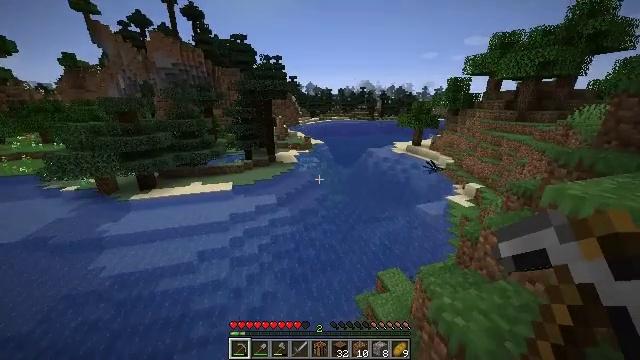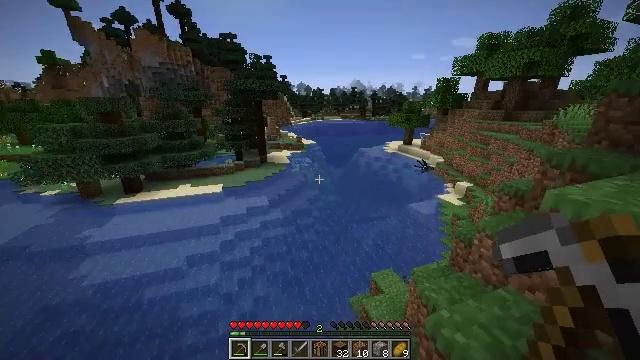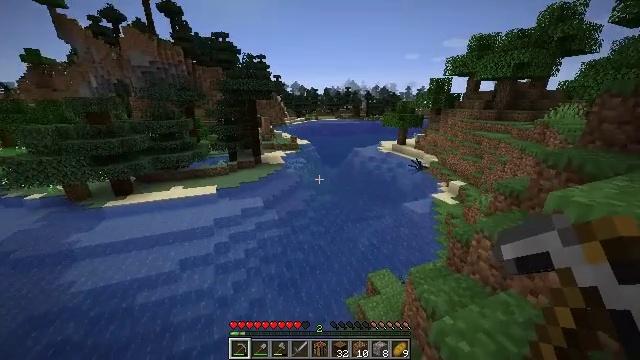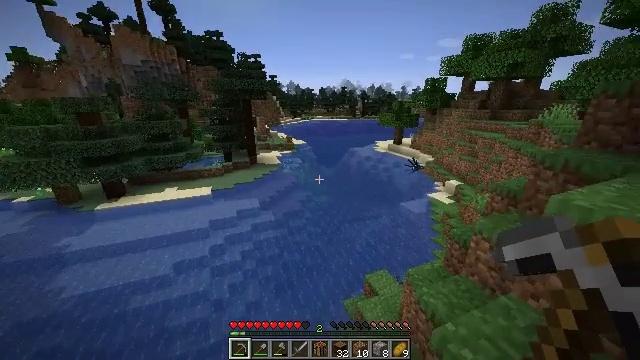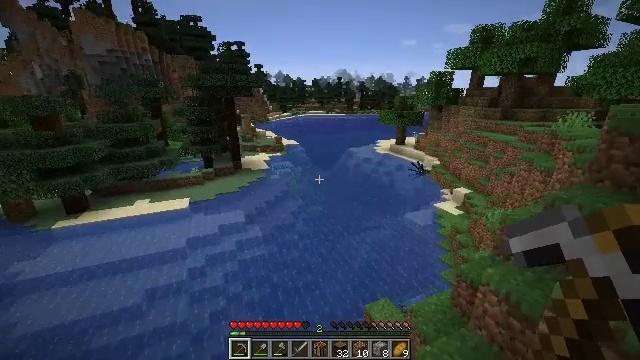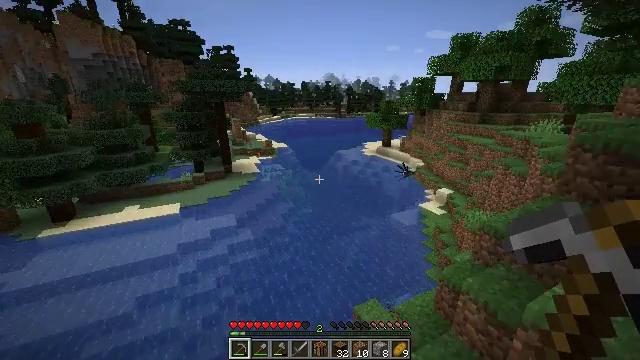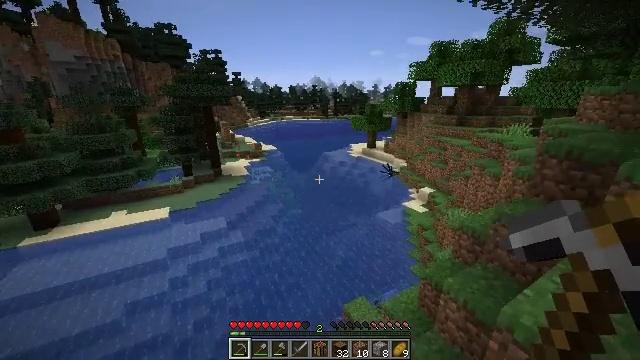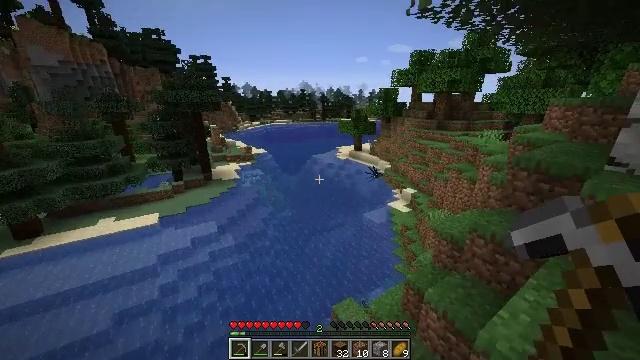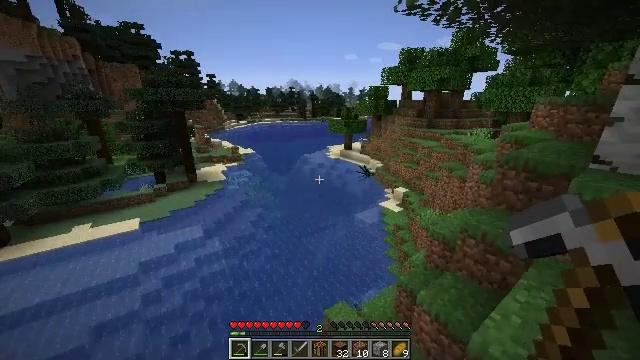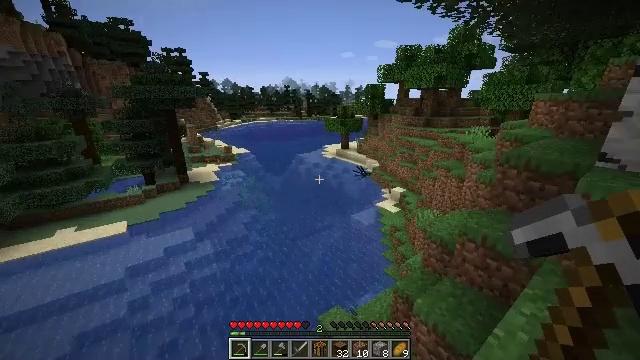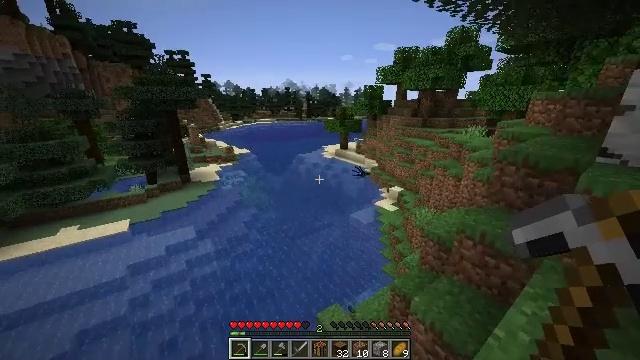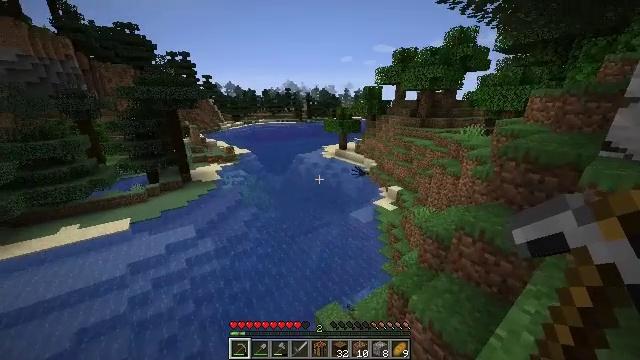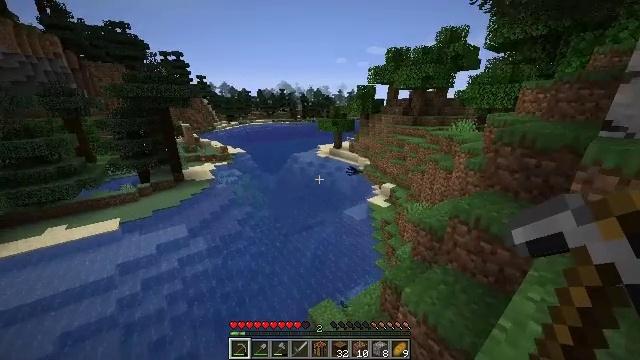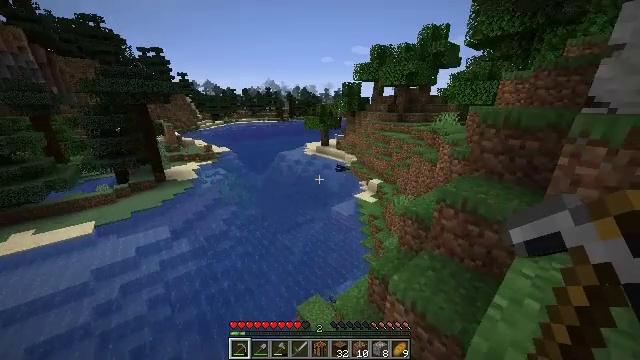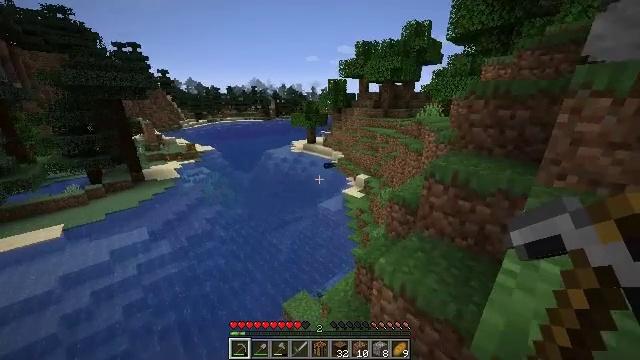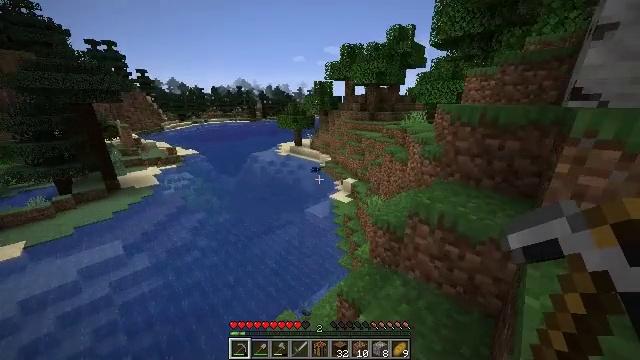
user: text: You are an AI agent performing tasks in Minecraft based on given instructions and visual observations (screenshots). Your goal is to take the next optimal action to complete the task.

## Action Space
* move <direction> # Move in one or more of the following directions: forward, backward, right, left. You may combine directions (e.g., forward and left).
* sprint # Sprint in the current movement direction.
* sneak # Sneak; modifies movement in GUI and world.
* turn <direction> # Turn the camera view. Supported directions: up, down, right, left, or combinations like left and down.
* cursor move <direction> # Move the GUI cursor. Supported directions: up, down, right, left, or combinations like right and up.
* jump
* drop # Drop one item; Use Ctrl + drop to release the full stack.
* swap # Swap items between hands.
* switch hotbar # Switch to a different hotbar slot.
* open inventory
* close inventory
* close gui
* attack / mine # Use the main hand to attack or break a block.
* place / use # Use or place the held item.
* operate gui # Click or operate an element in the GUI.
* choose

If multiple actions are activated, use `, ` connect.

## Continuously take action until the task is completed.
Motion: motion action
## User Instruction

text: Harvesting kelp can be done quickly underwater.
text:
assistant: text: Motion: move forward and move right, sprint, turn right
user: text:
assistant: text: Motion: move forward and move right, sprint, turn right
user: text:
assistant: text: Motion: move forward and move right, sprint, turn right, jump
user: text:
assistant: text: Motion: move forward and move right, sprint, turn right, jump
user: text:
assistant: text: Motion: move forward and move right, sprint, turn right, jump
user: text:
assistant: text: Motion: move forward and move right, sprint, turn right, jump
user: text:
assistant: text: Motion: move forward and move right, sprint, turn right, jump
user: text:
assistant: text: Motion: move forward and move right, sprint, turn right, jump
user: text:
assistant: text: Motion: move forward and move right, sprint, jump
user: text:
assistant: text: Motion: move forward and move right, sprint, jump
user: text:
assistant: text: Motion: move forward and move right, sprint, jump
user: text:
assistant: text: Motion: move forward and move right, sprint, turn right, jump
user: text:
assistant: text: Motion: move forward and move right, sprint, turn right, jump
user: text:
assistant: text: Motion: move forward and move right, sprint, turn right, jump
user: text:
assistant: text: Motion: move forward and move right, sprint, turn right, jump
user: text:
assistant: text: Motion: move forward and move right, sprint, turn right, jump
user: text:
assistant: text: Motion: move forward and move right, sprint, turn right, jump
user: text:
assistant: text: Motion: move forward and move right, sprint, turn right and up, jump
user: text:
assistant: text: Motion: move forward and move right, sprint, turn right, jump
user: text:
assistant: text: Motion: move forward and move right, sprint, jump
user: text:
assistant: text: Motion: move forward and move right, sprint, jump
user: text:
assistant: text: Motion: move forward and move right, sprint, jump
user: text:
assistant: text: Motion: move forward and move right, sprint, jump
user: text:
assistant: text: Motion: move forward and move right, sprint, jump
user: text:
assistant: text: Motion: move forward and move right, sprint, turn up, jump
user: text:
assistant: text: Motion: move forward and move right, sprint, turn right and up, jump
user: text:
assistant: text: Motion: move forward and move right, sprint, turn up, jump
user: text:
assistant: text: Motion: move forward, sprint, turn right and up, jump
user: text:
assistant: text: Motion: move forward, sprint, turn right and up, jump
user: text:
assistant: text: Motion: move forward, sprint, turn right and up, jump